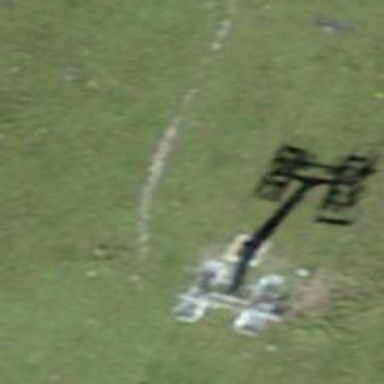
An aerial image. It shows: Pylon used for aerialway.